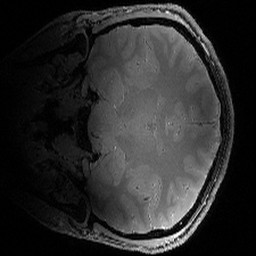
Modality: PDw
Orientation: coronal
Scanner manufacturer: siemens
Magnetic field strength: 6.98 T
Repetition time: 2.29 s
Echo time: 0.00321 s